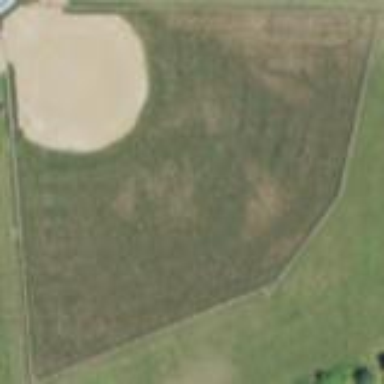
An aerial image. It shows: Grassy pitch used for baseball or softball.